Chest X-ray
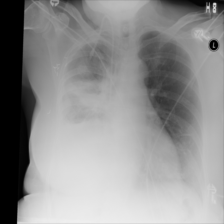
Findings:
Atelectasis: negative
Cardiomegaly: negative
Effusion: negative
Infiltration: negative
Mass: negative
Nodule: negative
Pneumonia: negative
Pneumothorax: negative
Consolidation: negative
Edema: negative
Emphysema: negative
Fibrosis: negative
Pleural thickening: negative
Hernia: negative